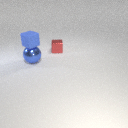
small red metal cube to the right of large blue metal sphere